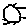
Label: sun